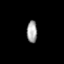
Tissue: skin
Cell type: Fibroblasts
Senescence score: 0.77
Nuclear area (px): 226
Mean DAPI intensity: 159.606